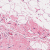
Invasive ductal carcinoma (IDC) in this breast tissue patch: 0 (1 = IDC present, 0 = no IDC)